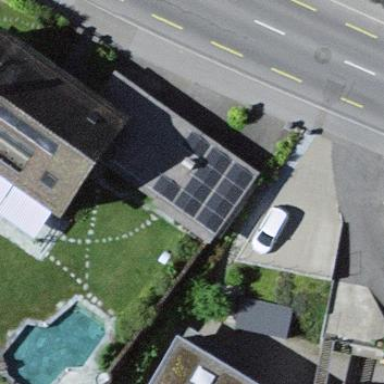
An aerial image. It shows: Solar power generator with photovoltaic panels.